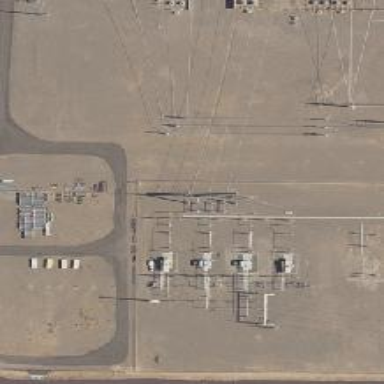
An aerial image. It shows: Switch for power supply.